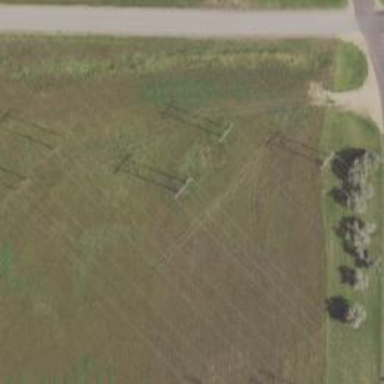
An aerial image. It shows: H-frame designed tower for power lines.